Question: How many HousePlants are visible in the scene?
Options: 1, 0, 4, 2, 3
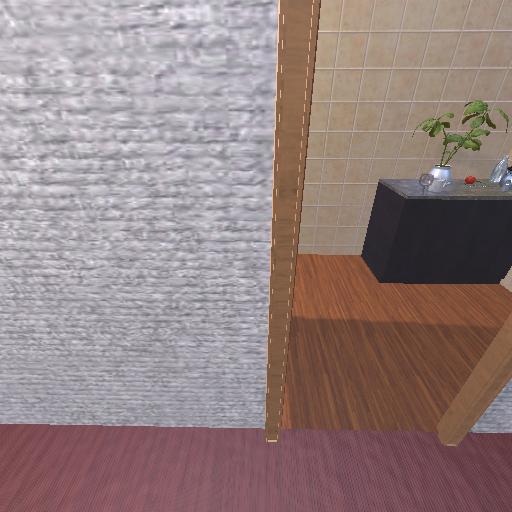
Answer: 1